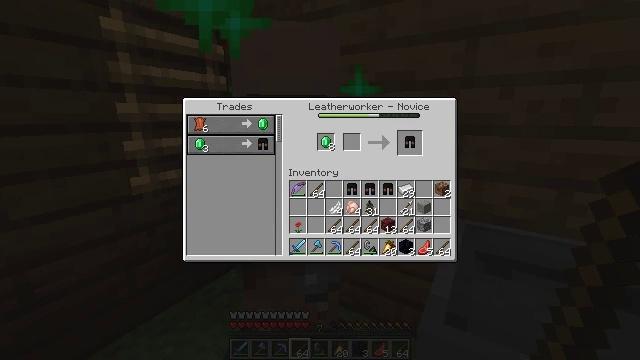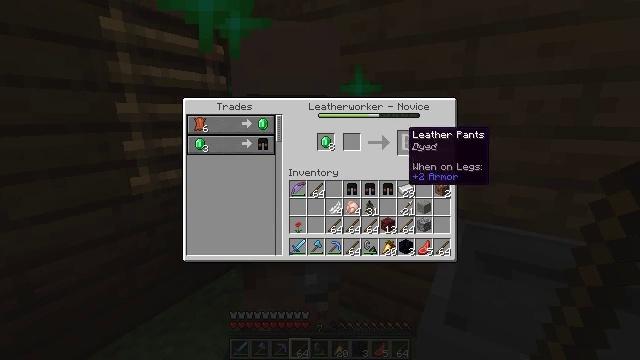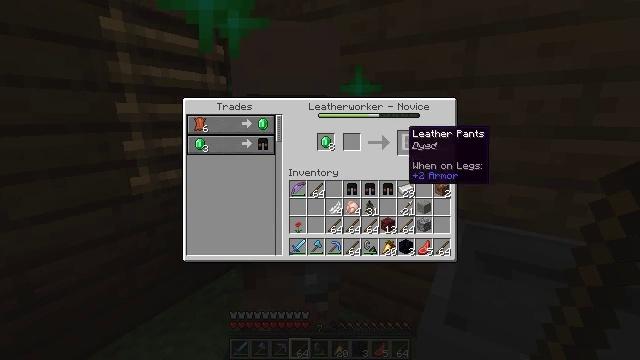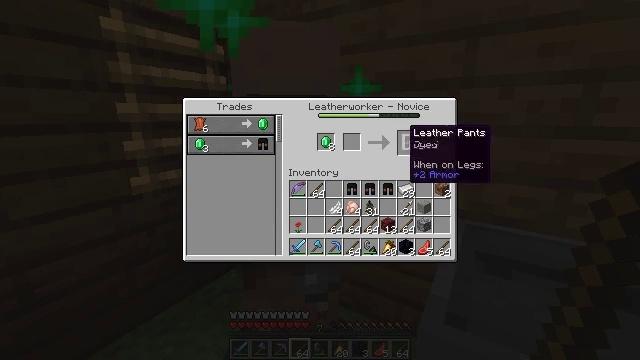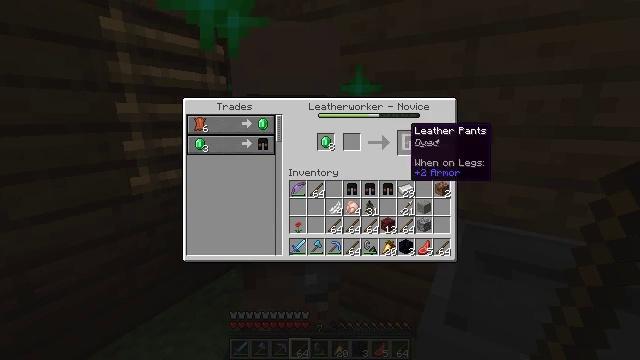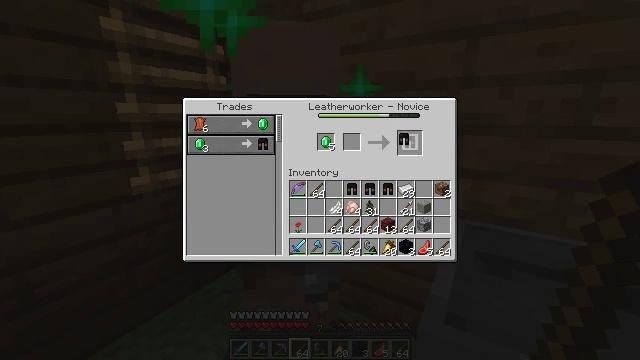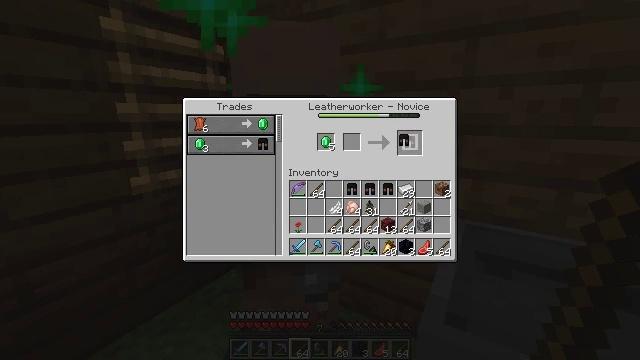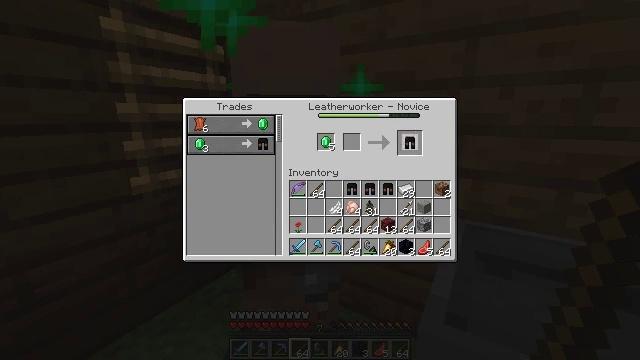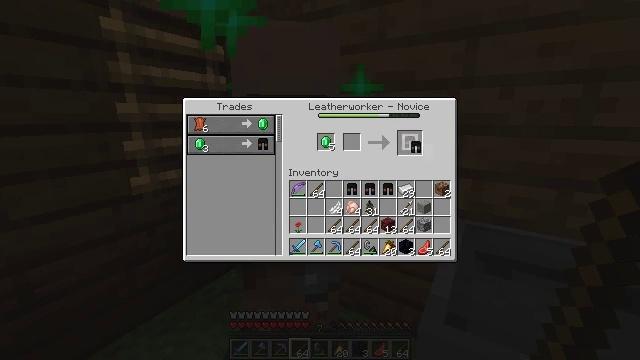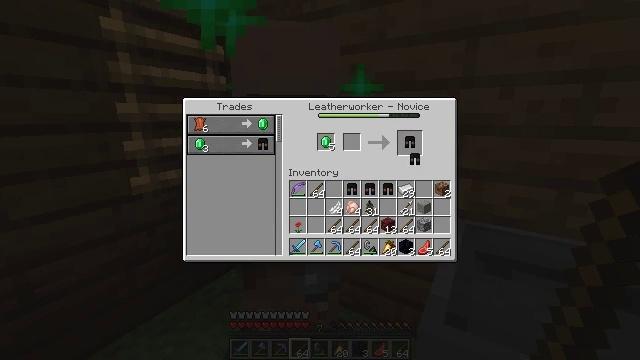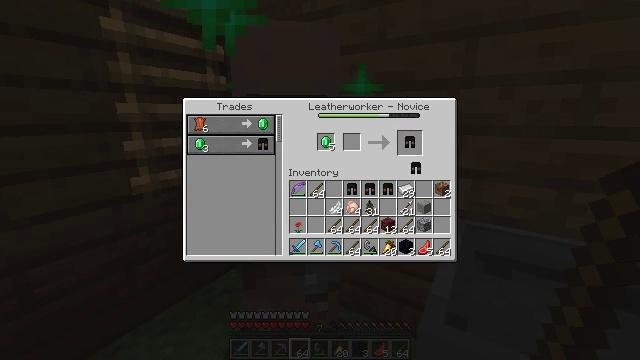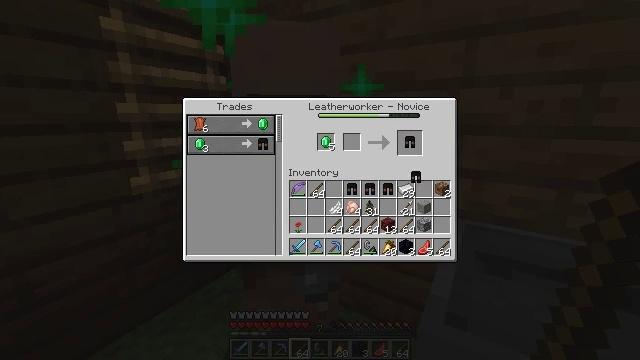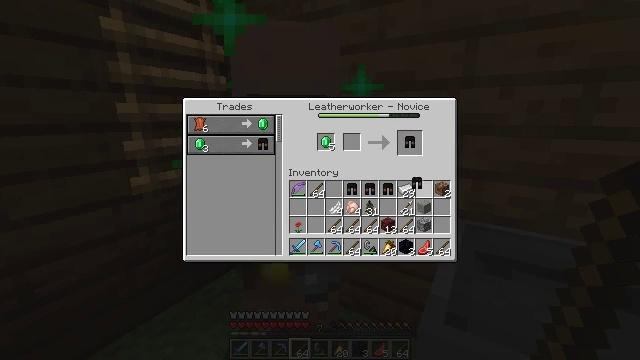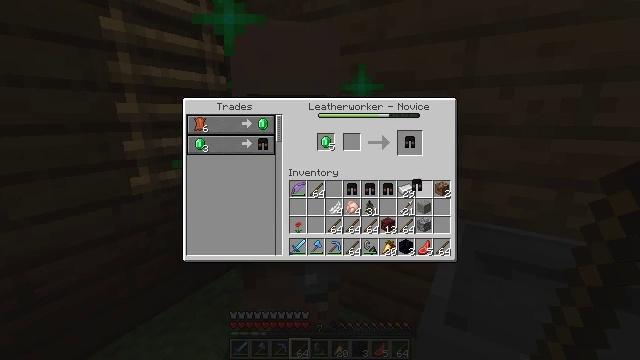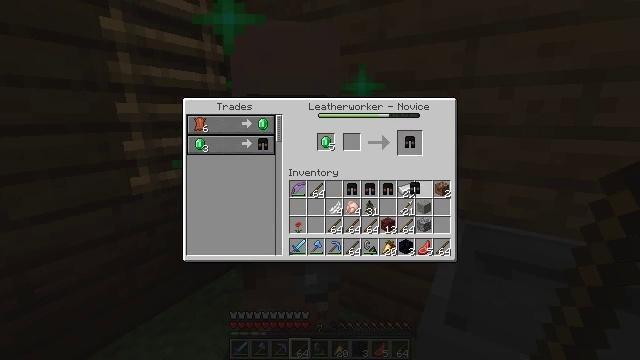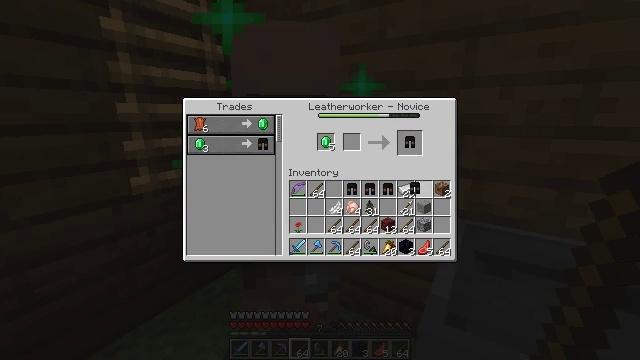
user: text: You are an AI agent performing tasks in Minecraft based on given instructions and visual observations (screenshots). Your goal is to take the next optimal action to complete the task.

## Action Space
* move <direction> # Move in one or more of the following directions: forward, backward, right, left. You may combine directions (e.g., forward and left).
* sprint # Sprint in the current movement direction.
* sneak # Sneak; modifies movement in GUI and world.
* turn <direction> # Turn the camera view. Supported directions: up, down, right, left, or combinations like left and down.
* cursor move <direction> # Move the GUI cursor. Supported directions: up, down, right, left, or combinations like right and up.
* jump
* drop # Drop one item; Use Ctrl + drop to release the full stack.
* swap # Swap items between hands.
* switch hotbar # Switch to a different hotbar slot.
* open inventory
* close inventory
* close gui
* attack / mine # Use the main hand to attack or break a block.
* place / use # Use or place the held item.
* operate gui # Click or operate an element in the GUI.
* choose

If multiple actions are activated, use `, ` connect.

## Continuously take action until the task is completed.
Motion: motion action
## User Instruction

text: Craft leather leggings.
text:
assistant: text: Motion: cursor move right
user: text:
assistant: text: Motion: no_op
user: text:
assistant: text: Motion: no_op
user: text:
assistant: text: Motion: no_op
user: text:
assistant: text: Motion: operate gui
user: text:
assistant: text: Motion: operate gui
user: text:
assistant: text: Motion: operate gui
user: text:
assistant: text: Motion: no_op
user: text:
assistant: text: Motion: cursor move down
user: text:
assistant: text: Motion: cursor move down
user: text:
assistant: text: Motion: cursor move down
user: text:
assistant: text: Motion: no_op
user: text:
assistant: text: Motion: no_op
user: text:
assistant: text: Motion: no_op
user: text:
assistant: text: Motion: no_op
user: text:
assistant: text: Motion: operate gui
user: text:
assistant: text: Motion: operate gui
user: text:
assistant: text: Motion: operate gui
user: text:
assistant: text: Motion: no_op
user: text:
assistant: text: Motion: cursor move up
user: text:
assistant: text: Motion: cursor move up
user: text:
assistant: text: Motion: cursor move up
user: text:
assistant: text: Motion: cursor move up
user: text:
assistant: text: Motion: no_op
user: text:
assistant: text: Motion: no_op
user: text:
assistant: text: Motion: no_op
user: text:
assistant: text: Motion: operate gui
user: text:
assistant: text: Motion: operate gui
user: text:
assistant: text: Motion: no_op
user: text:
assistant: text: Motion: cursor move left and down